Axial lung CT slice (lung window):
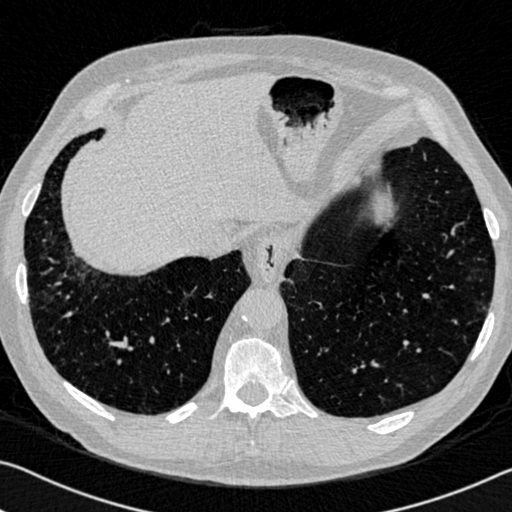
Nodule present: no